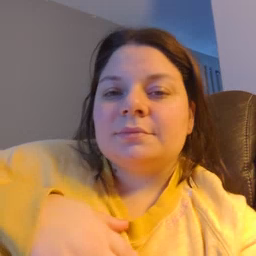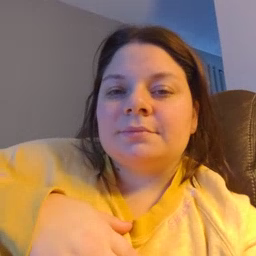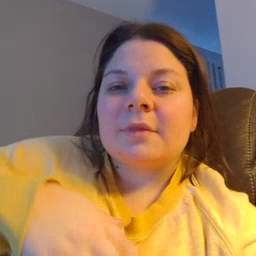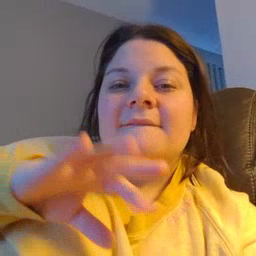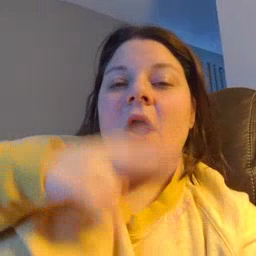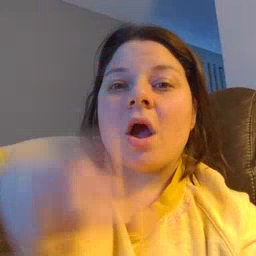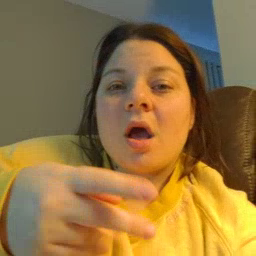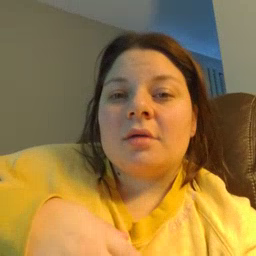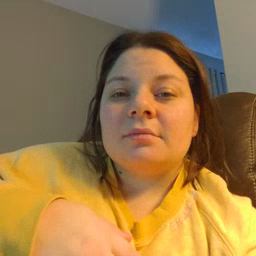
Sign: fall